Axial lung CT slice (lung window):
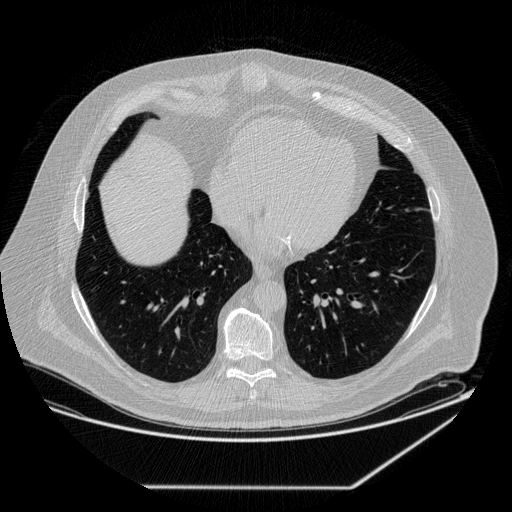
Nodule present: no